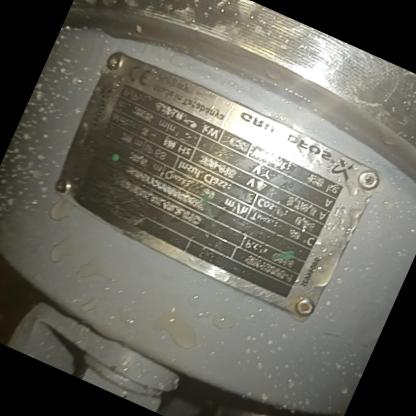
Klasa: tabliczka-znamionowa